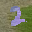
Label: 2